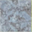
Piece: xx